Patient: sex M, age 36
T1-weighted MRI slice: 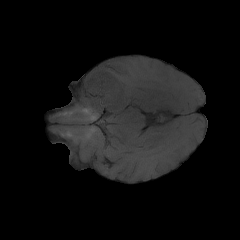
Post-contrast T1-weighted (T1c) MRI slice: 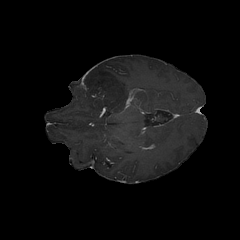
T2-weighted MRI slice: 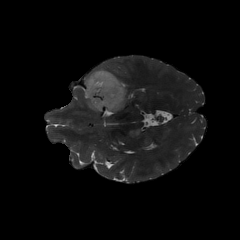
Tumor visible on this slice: yes
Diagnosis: Glioblastoma, IDH-wildtype
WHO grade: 4